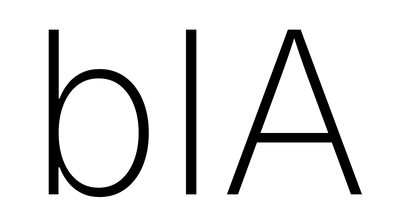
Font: Inter_ExtraLight